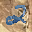
Label: 2